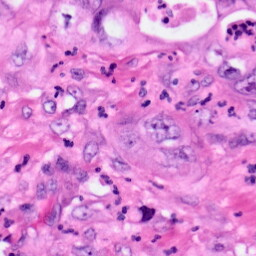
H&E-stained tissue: Pancreatic